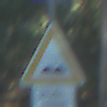
Verkehrszeichen: UnebeneFahrbahn
Zusatzzeichen unten: HinweiseAufGefahrenDurchVerbaleAngabe3
Umgebung: Outdoor, Nature
Tageszeit: MorningAfternoon
Wetter: Clear
Licht: Natural
Jahreszeit: NotSpecified
Kontrast: LowContrast